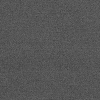
Atmospheric dust classification: dusty